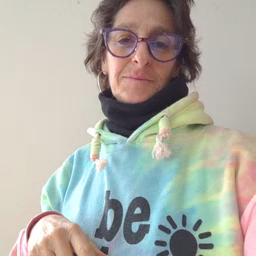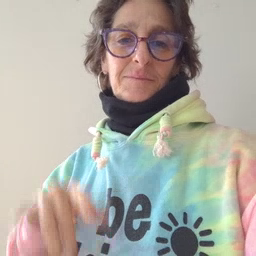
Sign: airplane